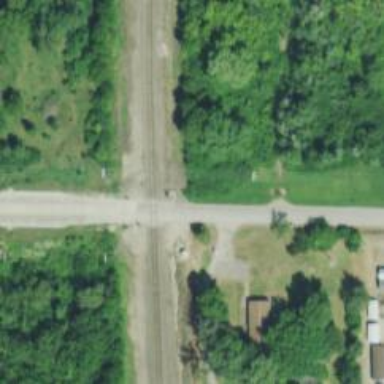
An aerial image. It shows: Level crossing along the railway.